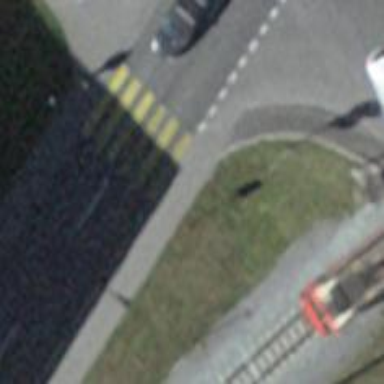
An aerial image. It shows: Sidewalk along the footway.